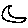
Label: moon